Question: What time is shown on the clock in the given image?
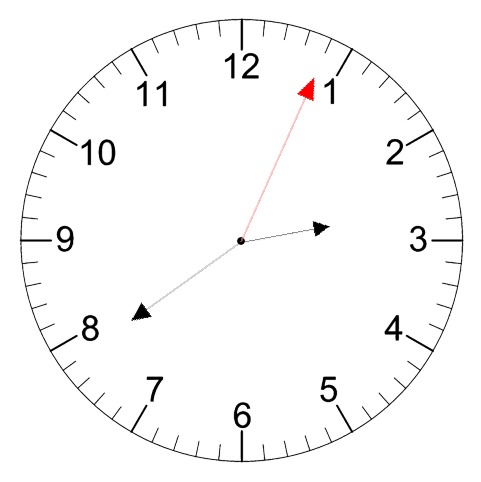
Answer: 02:39:04